Field crop: maize
Growth stage: 2
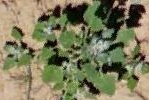
Species: chenopodium